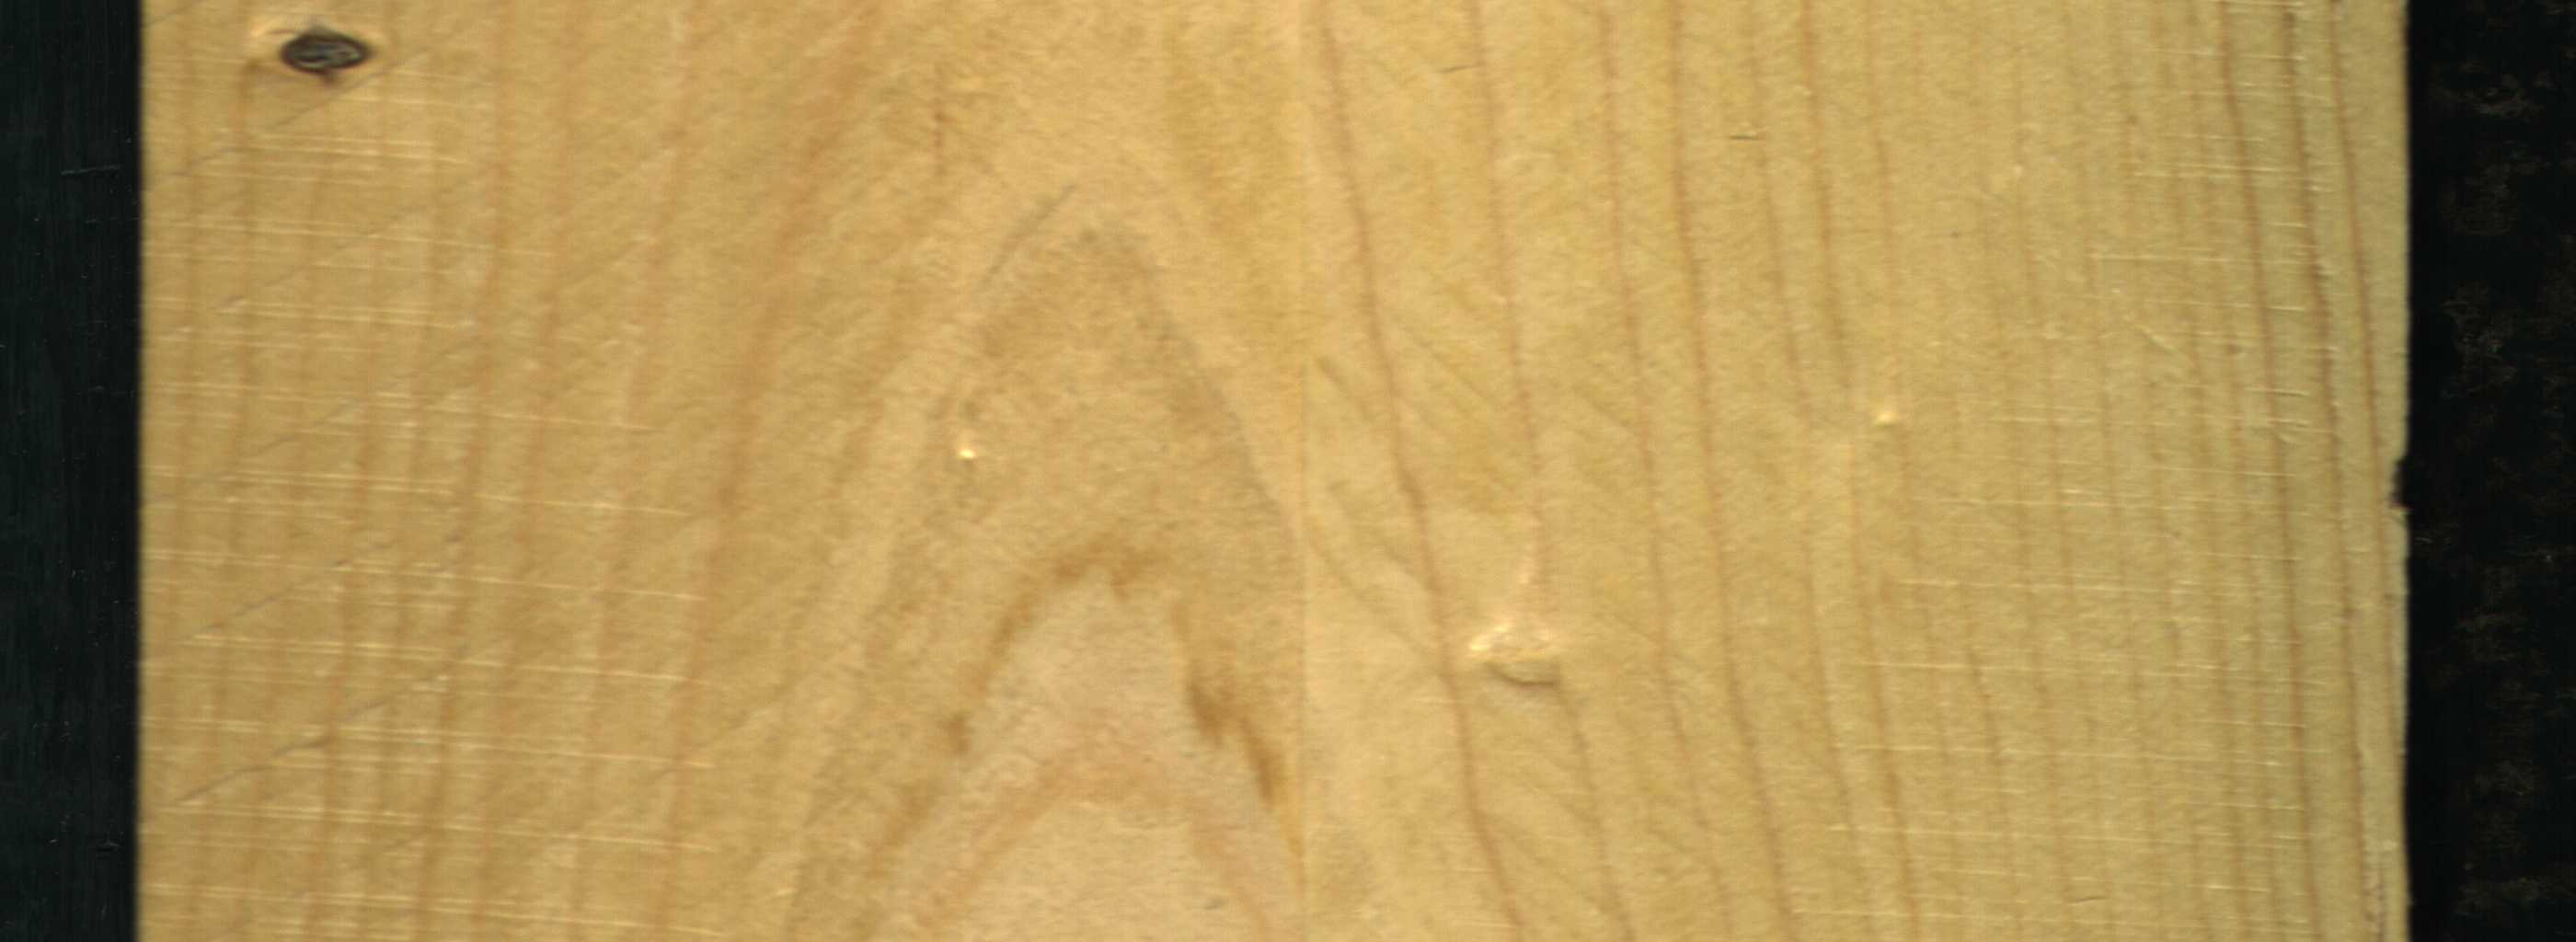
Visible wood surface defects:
Dead_Knot